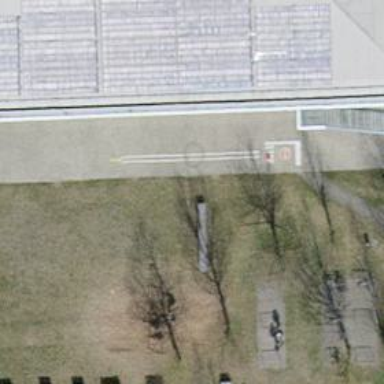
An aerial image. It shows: Brown bench in the vicinity.